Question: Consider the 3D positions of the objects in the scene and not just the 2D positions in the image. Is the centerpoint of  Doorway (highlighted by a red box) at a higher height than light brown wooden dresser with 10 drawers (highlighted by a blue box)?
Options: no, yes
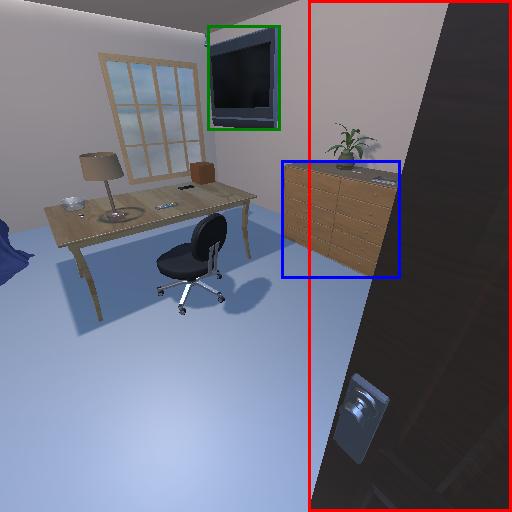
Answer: no